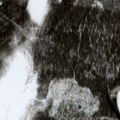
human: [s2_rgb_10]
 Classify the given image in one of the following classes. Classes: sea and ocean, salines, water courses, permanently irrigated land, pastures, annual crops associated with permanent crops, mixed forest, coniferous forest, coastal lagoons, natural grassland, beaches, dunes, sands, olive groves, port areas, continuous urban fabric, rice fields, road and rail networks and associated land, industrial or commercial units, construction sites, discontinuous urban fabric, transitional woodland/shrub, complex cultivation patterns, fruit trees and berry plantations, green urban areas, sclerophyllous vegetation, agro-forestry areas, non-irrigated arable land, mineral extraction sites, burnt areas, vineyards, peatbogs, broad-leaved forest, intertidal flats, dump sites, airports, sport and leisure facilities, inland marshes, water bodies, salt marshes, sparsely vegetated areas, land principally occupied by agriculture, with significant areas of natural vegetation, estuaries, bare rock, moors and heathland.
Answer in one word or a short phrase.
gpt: coniferous forest, transitional woodland/shrub, peatbogs, water courses